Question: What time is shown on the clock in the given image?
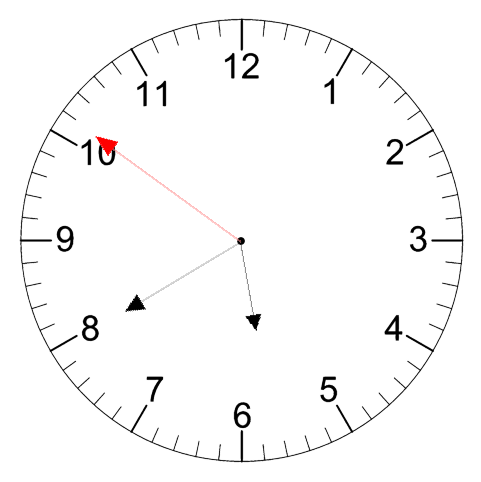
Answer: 05:39:51